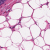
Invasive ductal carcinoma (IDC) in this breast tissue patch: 0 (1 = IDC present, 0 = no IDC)